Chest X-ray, PA view. Patient: 39 years old, sex M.
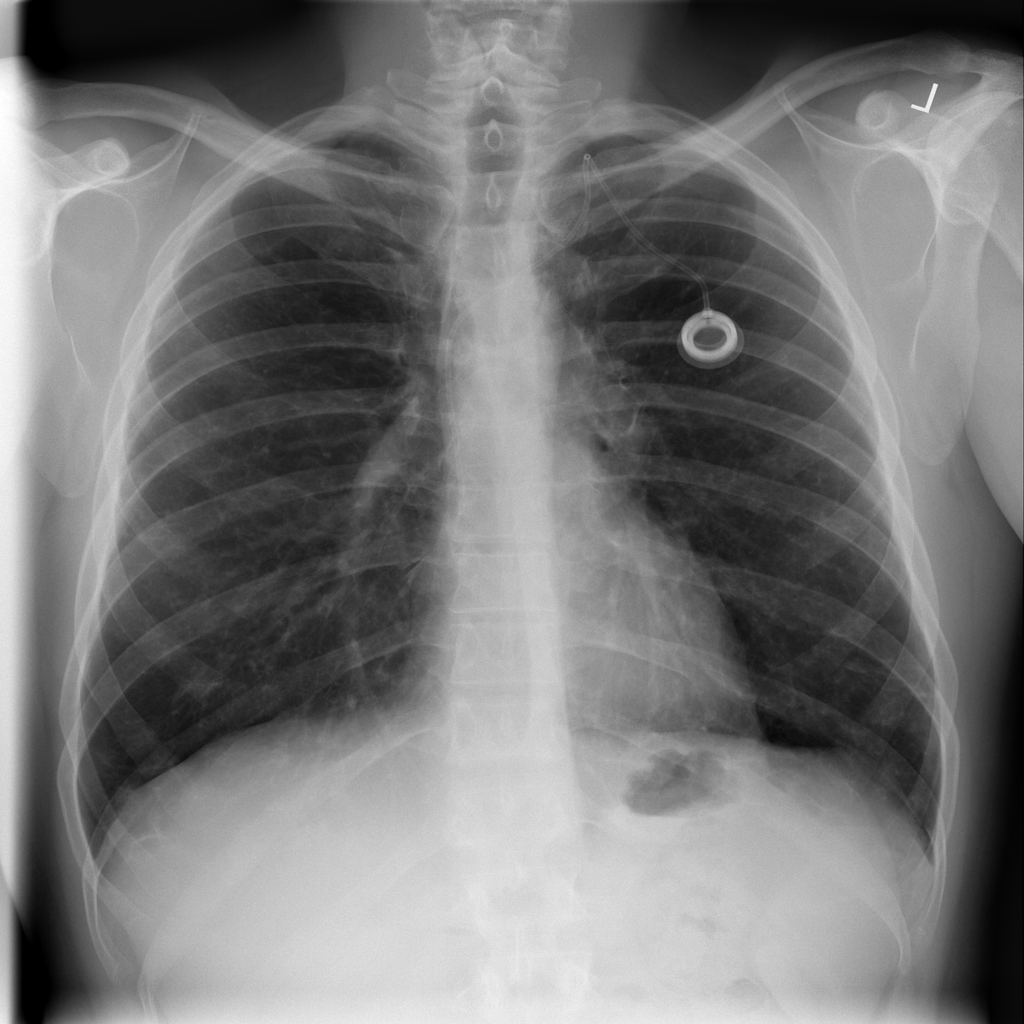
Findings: No Finding